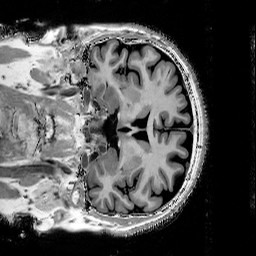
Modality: T1w
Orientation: coronal
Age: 61
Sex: male
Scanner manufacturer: siemens
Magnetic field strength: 3 T
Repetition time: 5 s
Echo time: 0.00298 s